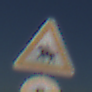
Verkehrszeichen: ReiterRechts
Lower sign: Geschwindigkeit5
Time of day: MorningAfternoon
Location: Outdoor (RoadRail)
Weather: Clear
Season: NotSpecified
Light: Natural